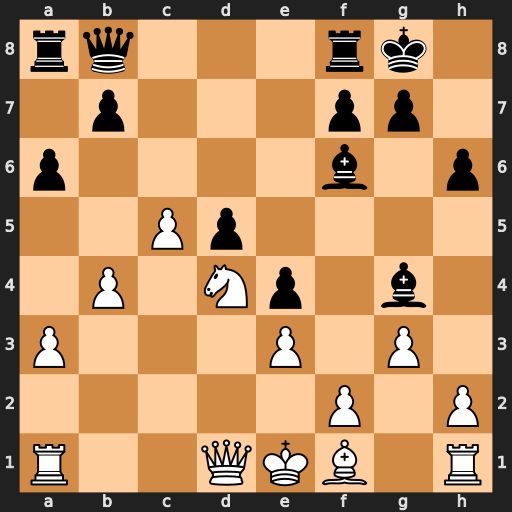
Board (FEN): rq3rk1/1p3pp1/p4b1p/2Pp4/1P1Np1b1/P3P1P1/5P1P/R2QKB1R
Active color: w
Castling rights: KQ
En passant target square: -
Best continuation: Qxg4 Bxd4 exd4